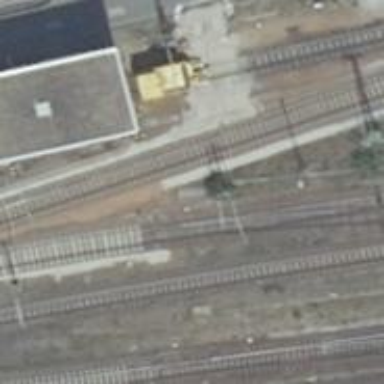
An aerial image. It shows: Railway switch.